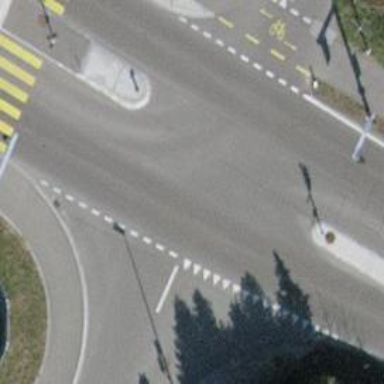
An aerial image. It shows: Road with traffic signals.